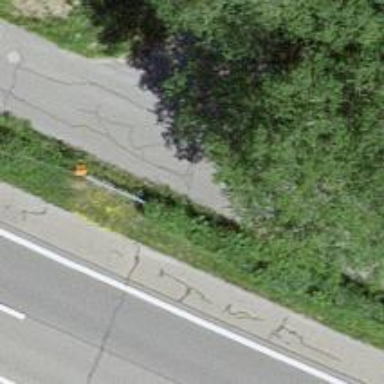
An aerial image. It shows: Pole with roof cover.